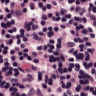
Metastatic tissue present: no